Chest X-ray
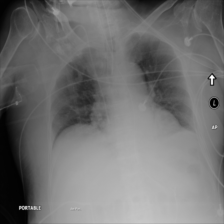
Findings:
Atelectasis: negative
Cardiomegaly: negative
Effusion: negative
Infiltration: negative
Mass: negative
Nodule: negative
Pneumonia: negative
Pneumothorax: negative
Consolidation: negative
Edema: negative
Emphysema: negative
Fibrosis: negative
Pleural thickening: negative
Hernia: negative